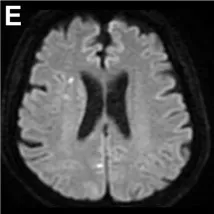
Diffusion-weighted imaging and arterial spin labeling perfusion magnetic resonance imaging of the brain show no increase in embolic spots.
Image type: radiology (mri)